Question: I am working in oracle sql. I have two table which is linked to each other by one column - 'company_id' (see on the picture); I want to merge 'table 1' to 'table 2' and calculate 6 month average (6 month before 'period' from table 2) of income for each 'company_id' and each date of 'table2'. I appreciate any code/idea how to solve this task.

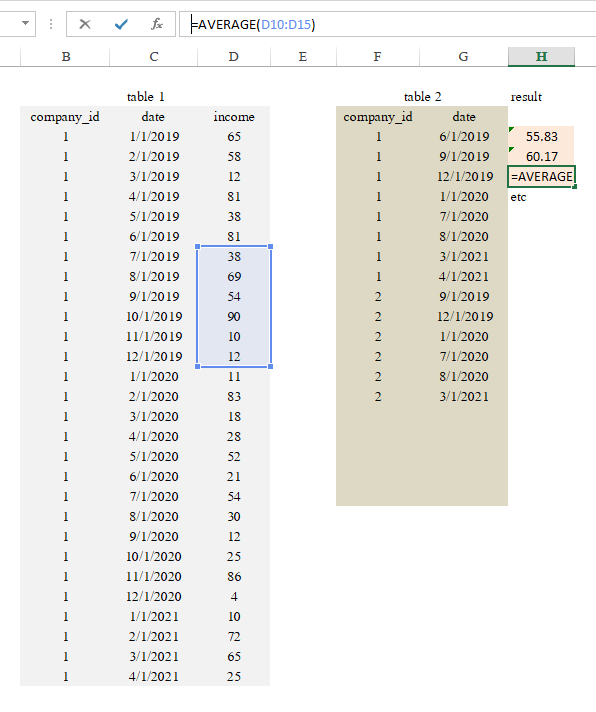
Answer: You can use an analytic range window to calculate the averages for 'table1' and then 'JOIN' the result to 'table2':
'''
SELECT t2.*,
t1.avg_income_6,
t1.avg_income_12
FROM table2 t2
LEFT OUTER JOIN (
SELECT company_id,
dt,
ROUND(AVG(income) OVER (
PARTITION BY company_id
ORDER BY dt
RANGE BETWEEN INTERVAL '5' MONTH PRECEDING
AND INTERVAL '0' MONTH FOLLOWING
), 2) AS avg_income_6,
ROUND(AVG(income) OVER (
PARTITION BY company_id
ORDER BY dt
RANGE BETWEEN INTERVAL '11' MONTH PRECEDING
AND INTERVAL '0' MONTH FOLLOWING
), 2) AS avg_income_12
FROM table1
) t1
ON (t2.company_id = t1.company_id AND t2.dt = t1.dt);
'''
Which, for the sample data:
'''
CREATE TABLE table1 (company_id, dt, income) AS
SELECT 1, date '2019-01-01', 65 FROM DUAL UNION ALL
SELECT 1, date '2019-02-01', 58 FROM DUAL UNION ALL
SELECT 1, date '2019-03-01', 12 FROM DUAL UNION ALL
SELECT 1, date '2019-04-01', 81 FROM DUAL UNION ALL
SELECT 1, date '2019-05-01', 38 FROM DUAL UNION ALL
SELECT 1, date '2019-06-01', 81 FROM DUAL UNION ALL
SELECT 1, date '2019-07-01', 38 FROM DUAL UNION ALL
SELECT 1, date '2019-08-01', 69 FROM DUAL UNION ALL
SELECT 1, date '2019-09-01', 54 FROM DUAL UNION ALL
SELECT 1, date '2019-10-01', 90 FROM DUAL UNION ALL
SELECT 1, date '2019-11-01', 10 FROM DUAL UNION ALL
SELECT 1, date '2019-12-01', 12 FROM DUAL UNION ALL
SELECT 1, date '2020-01-01', 11 FROM DUAL UNION ALL
SELECT 1, date '2020-02-01', 83 FROM DUAL UNION ALL
SELECT 1, date '2020-03-01', 18 FROM DUAL UNION ALL
SELECT 1, date '2020-04-01', 28 FROM DUAL UNION ALL
SELECT 1, date '2020-05-01', 52 FROM DUAL UNION ALL
SELECT 1, date '2020-06-01', 21 FROM DUAL UNION ALL
SELECT 1, date '2020-07-01', 54 FROM DUAL UNION ALL
SELECT 1, date '2020-08-01', 30 FROM DUAL UNION ALL
SELECT 1, date '2020-09-01', 12 FROM DUAL UNION ALL
SELECT 1, date '2020-10-01', 25 FROM DUAL UNION ALL
SELECT 1, date '2020-11-01', 86 FROM DUAL UNION ALL
SELECT 1, date '2020-12-01', 4 FROM DUAL UNION ALL
SELECT 1, date '2021-01-01', 10 FROM DUAL UNION ALL
SELECT 1, date '2021-02-01', 72 FROM DUAL UNION ALL
SELECT 1, date '2021-03-01', 65 FROM DUAL UNION ALL
SELECT 1, date '2021-04-01', 25 FROM DUAL;
CREATE TABLE table2 (company_id, dt) AS
SELECT 1, date '2019-06-01' FROM DUAL UNION ALL
SELECT 1, date '2019-09-01' FROM DUAL UNION ALL
SELECT 1, date '2019-12-01' FROM DUAL UNION ALL
SELECT 1, date '2020-01-01' FROM DUAL UNION ALL
SELECT 1, date '2020-07-01' FROM DUAL UNION ALL
SELECT 1, date '2020-08-01' FROM DUAL UNION ALL
SELECT 1, date '2021-03-01' FROM DUAL UNION ALL
SELECT 1, date '2021-04-01' FROM DUAL;
'''
Outputs:
>
| COMPANY_ID | DT | AVG_INCOME_6 | AVG_INCOME_12 |
| ---------- | -- | ------------ | ------------- |
| 1 | 2019-06-01 00:00:00 | 55.83 | 55.83 |
| 1 | 2019-09-01 00:00:00 | 60.17 | 55.11 |
| 1 | 2019-12-01 00:00:00 | 45.5 | 50.67 |
| 1 | 2020-01-01 00:00:00 | 41 | 46.17 |
| 1 | 2020-07-01 00:00:00 | 42.67 | 41.83 |
| 1 | 2020-08-01 00:00:00 | 33.83 | 38.58 |
| 1 | 2021-03-01 00:00:00 | 43.67 | 38.25 |
| 1 | 2021-04-01 00:00:00 | 43.67 | 38 |
<URL>